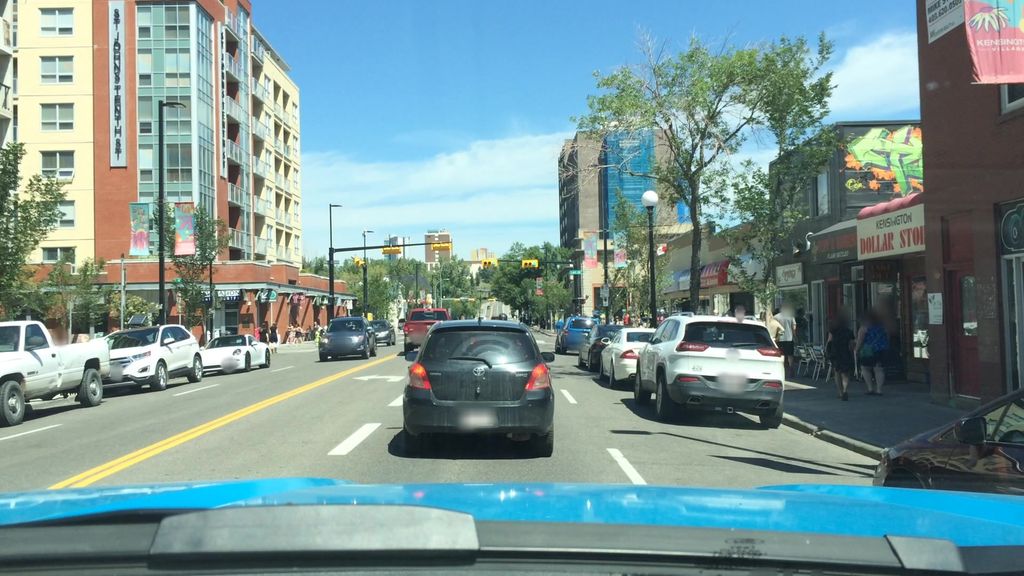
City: calgary